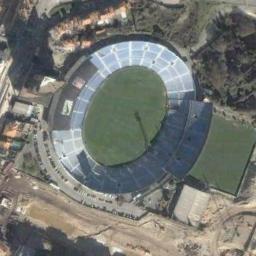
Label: stadium